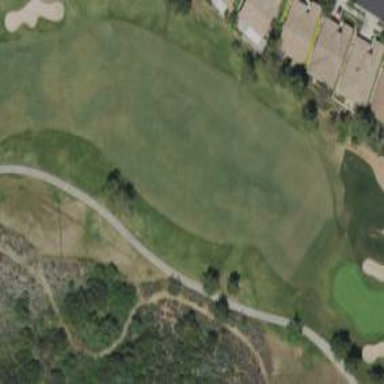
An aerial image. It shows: View of golf hole.